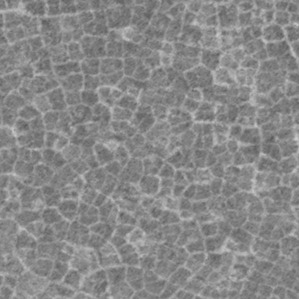
Label: frost